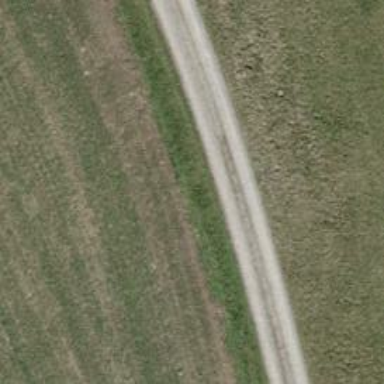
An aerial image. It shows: Compacted track road with grade3 tracktype.